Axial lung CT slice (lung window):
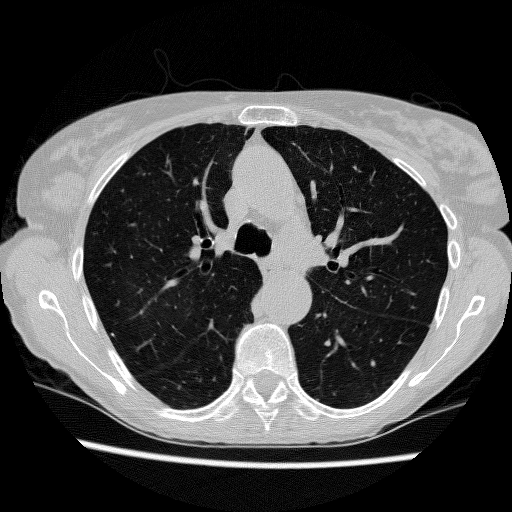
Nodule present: no